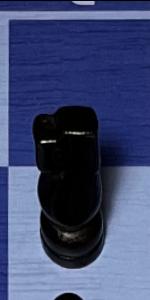
Label: Knight_Black